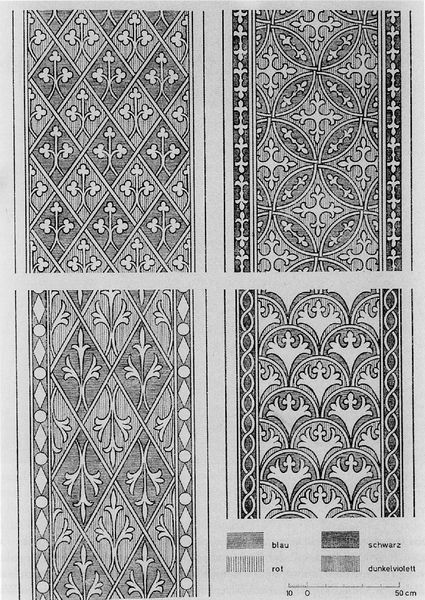
Titel: Kölner Dom St. Peter und Maria
Standort: Köln, Dom (EU - D - NRW)
Schlagwörter: baum, blau, blätter, blumen, bunt, grau, holz, schwarz, skizze, tür, weiss, rot, muster, ornament, teppich, bild, blatt, pflanzen, gotik, kreis, rund, schuppen, ranken, schrift, studie, abstrakt, farben, modern, mauer, symmetrie, ornamente, foto, bögen, vier, schwarzweiß, kreise, rauten, fresko, lilien, beispiele, vorlage, beschreibung, legende, maßstab, zeichung, dunkelviolett, beispiel, abzeichnung, vertäferlung